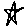
Label: star